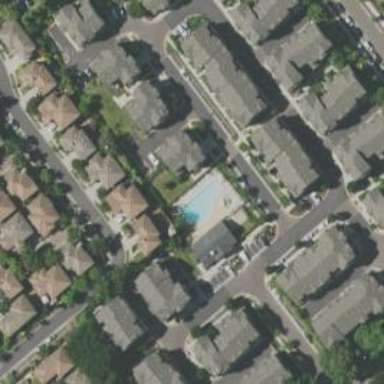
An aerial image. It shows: Residential area within neighborhood.